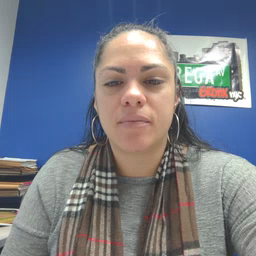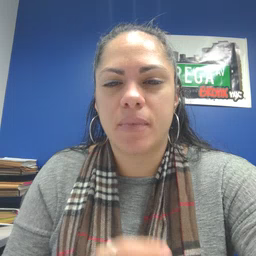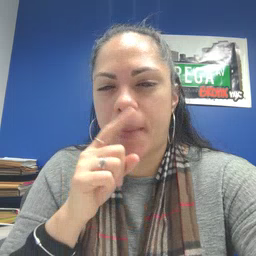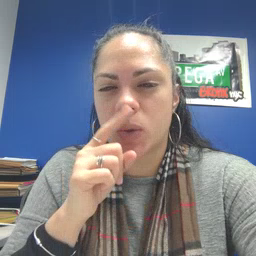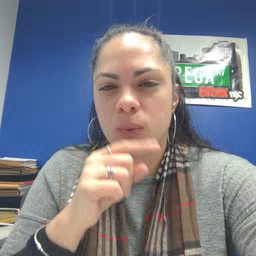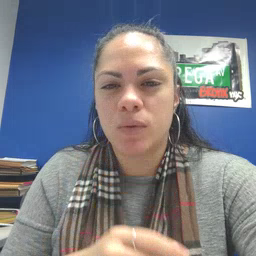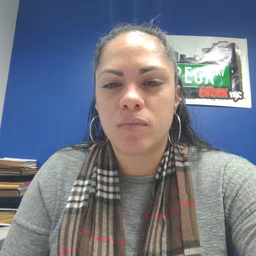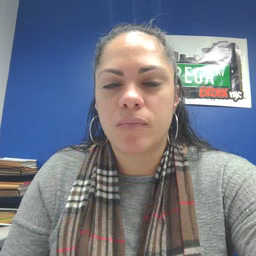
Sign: mouse